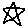
Label: star